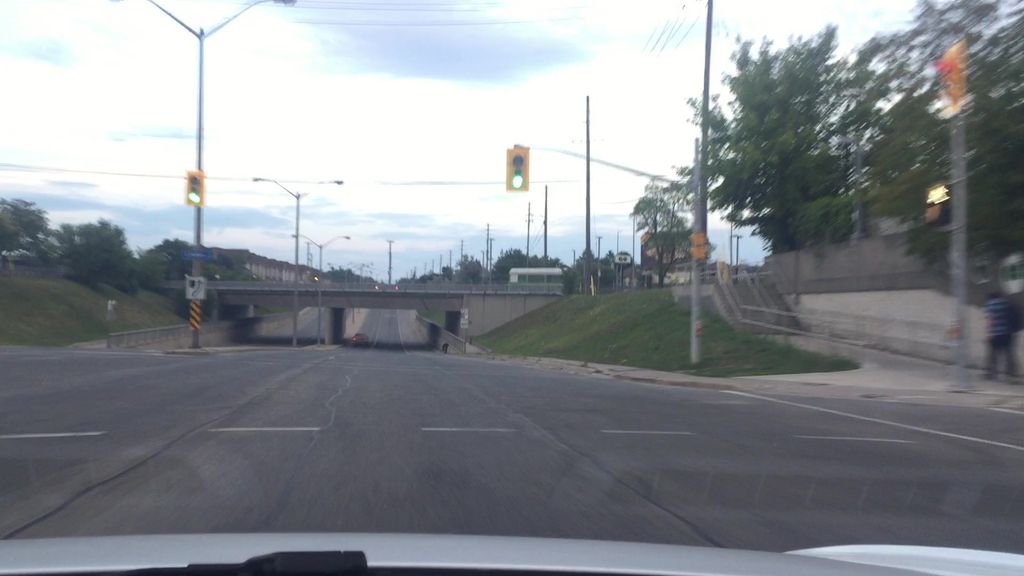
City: toronto